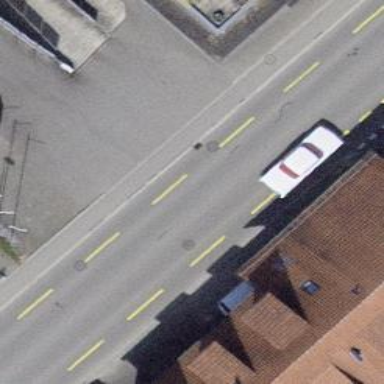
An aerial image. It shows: Secondary road with asphalt surface and dedicated cycle lane.